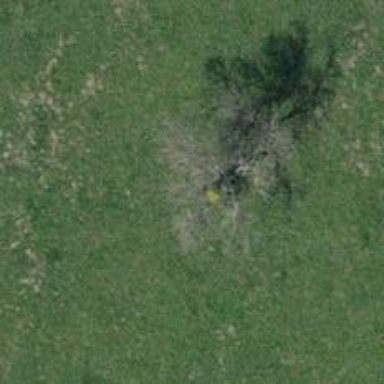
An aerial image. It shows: Beautiful tree in nature.